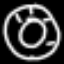
Label: donut